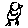
Label: bird